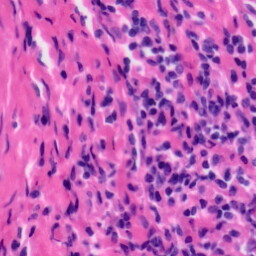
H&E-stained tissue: Tonsil